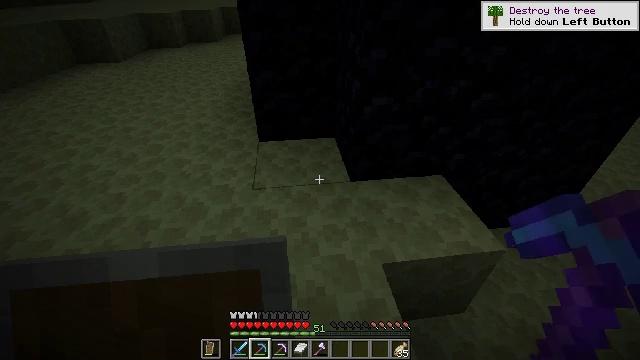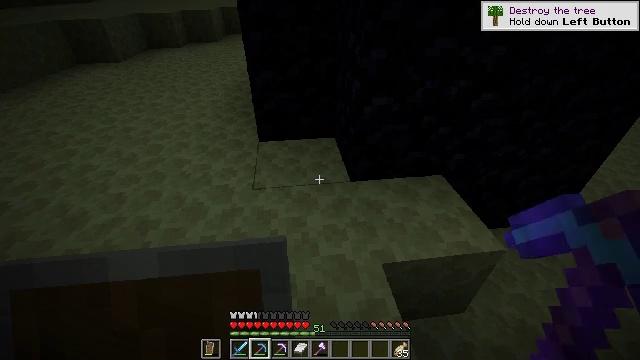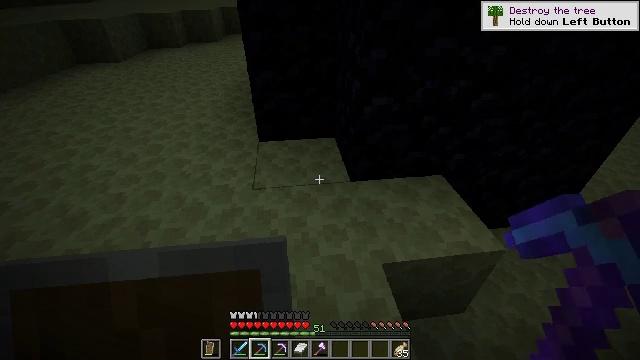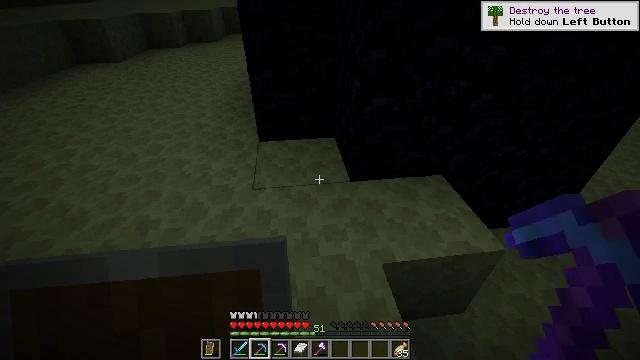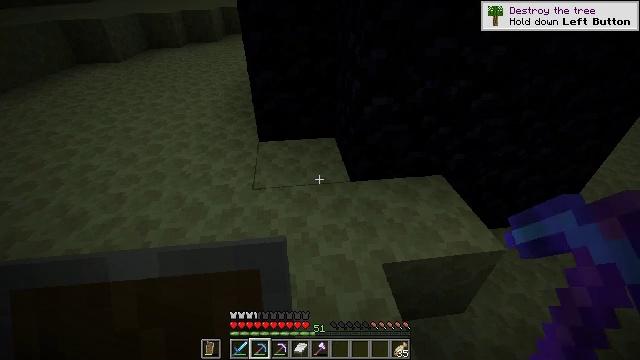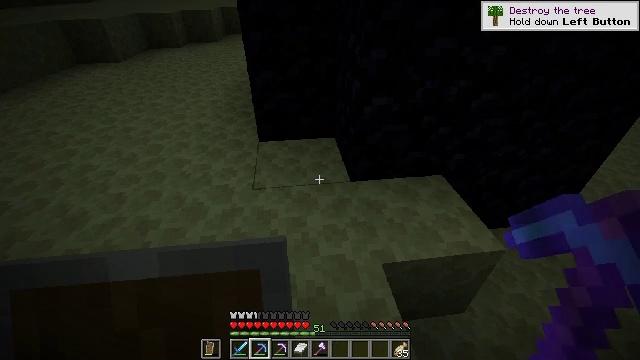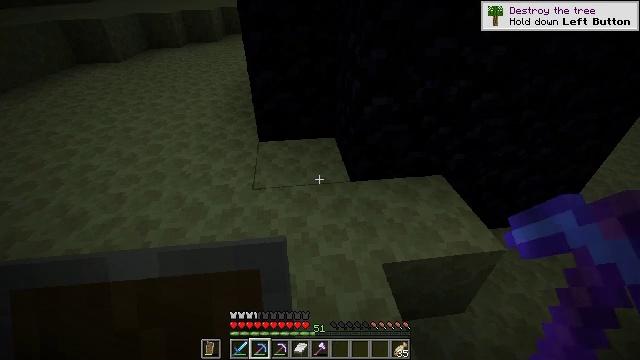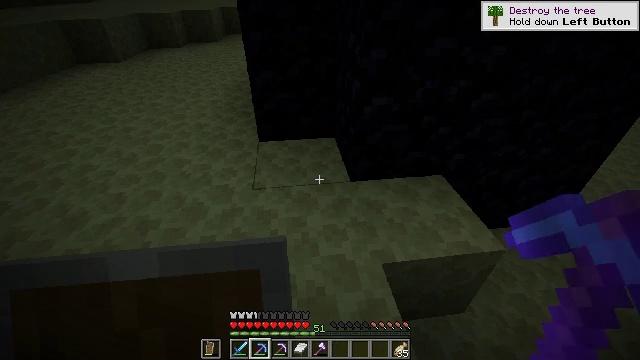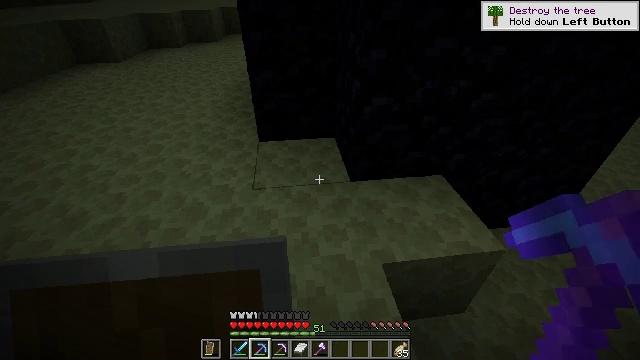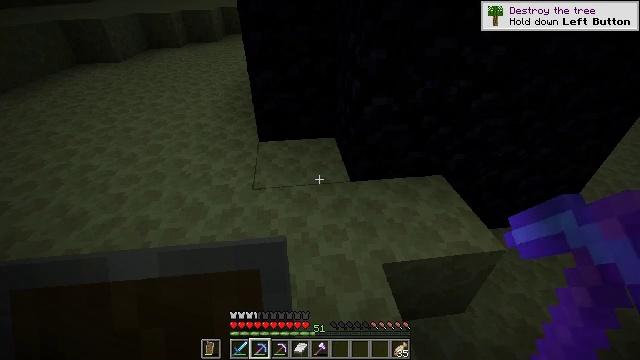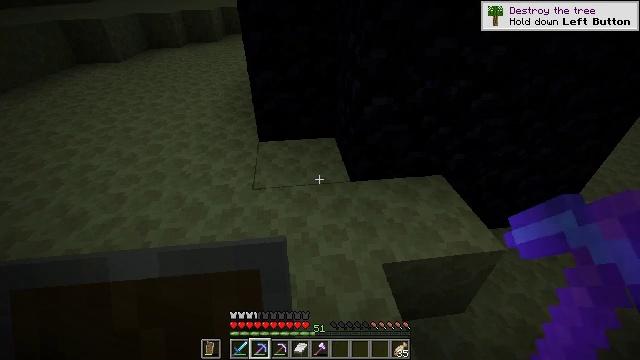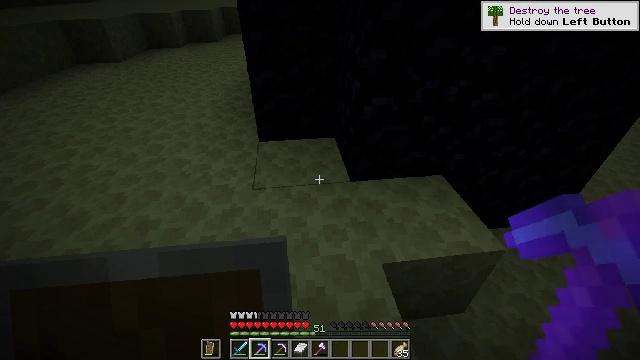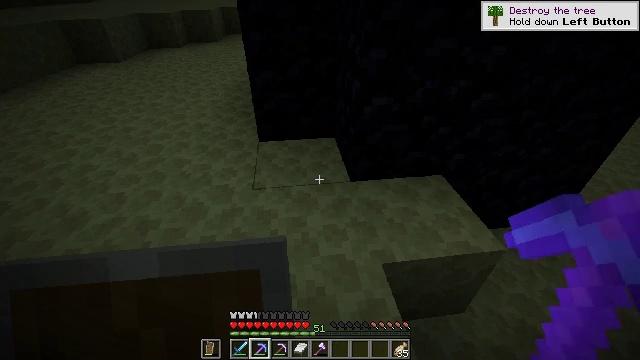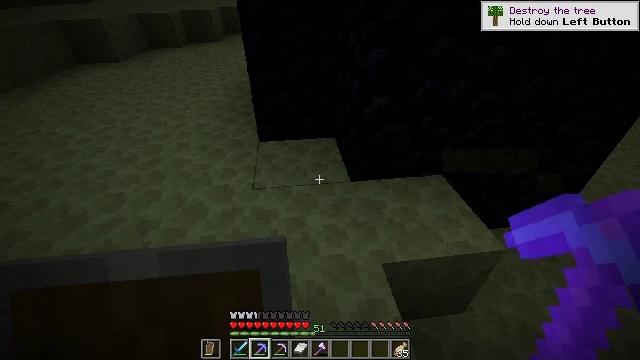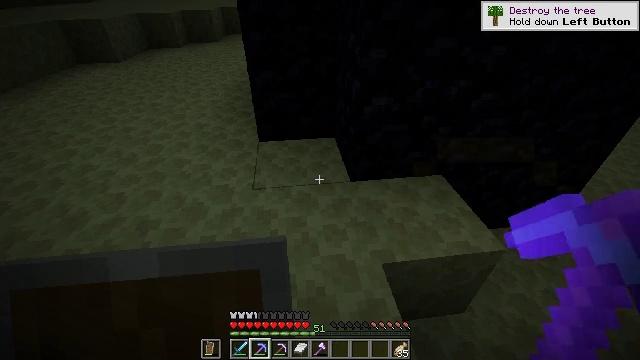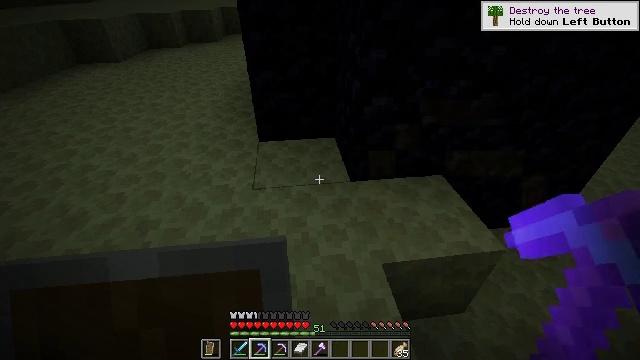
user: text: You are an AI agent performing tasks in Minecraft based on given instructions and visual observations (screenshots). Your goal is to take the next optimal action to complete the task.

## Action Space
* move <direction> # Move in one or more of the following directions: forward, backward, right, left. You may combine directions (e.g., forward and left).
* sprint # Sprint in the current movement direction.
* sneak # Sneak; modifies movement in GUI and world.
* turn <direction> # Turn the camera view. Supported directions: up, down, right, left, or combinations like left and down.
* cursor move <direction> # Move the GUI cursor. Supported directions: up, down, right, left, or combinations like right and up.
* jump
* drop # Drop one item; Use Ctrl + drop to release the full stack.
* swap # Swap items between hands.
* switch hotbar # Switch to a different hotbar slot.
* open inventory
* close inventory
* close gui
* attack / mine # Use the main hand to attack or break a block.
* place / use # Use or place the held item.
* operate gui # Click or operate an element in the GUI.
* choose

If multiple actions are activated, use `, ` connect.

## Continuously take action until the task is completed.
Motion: motion action
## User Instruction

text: Break the obsidian using a diamond or netherite pickaxe.
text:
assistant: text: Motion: no_op
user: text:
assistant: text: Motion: no_op
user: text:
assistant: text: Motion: no_op
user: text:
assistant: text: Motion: no_op
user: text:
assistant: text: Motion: no_op
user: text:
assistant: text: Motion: no_op
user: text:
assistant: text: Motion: no_op
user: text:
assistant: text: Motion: no_op
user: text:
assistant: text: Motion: no_op
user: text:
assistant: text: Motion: no_op
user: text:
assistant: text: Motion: no_op
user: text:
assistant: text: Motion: no_op
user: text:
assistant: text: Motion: no_op
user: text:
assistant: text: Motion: no_op
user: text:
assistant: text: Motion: no_op
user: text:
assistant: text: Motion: no_op
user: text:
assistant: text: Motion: no_op
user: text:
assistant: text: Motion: no_op
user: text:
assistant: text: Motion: no_op
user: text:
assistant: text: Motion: no_op
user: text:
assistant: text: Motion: no_op
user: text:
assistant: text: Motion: no_op
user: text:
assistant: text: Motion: no_op
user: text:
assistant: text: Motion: no_op
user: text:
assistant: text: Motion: no_op
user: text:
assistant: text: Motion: no_op
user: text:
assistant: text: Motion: no_op
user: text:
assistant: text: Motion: no_op
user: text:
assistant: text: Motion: no_op
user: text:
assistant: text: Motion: no_op